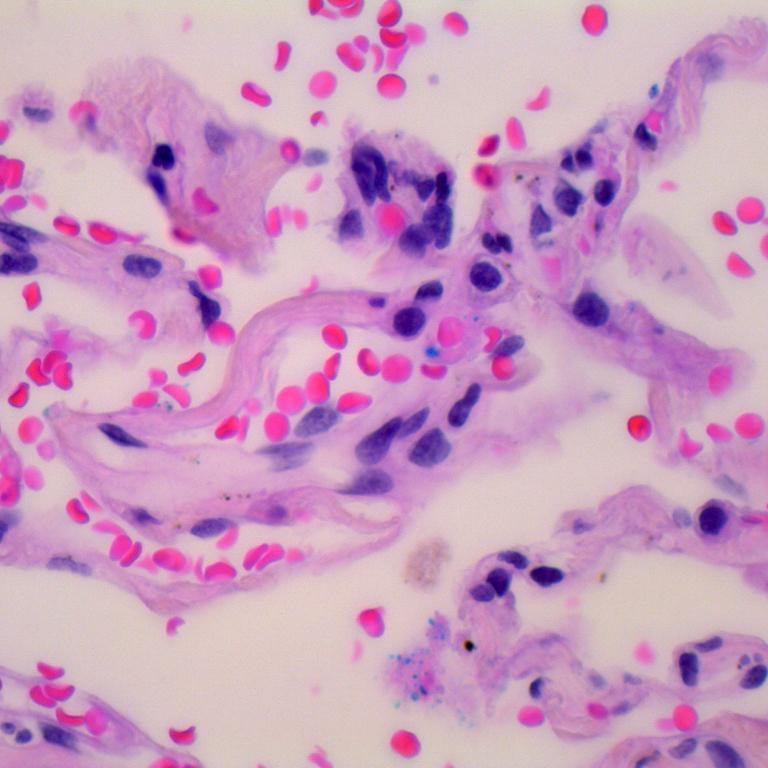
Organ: lung
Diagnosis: benign